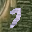
Label: 7